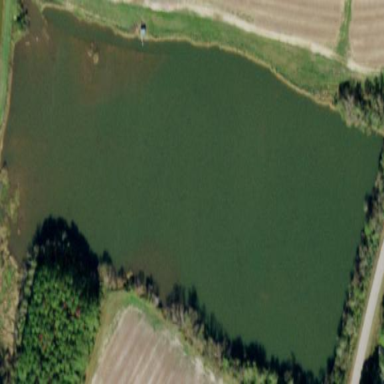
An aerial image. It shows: Reservoir.